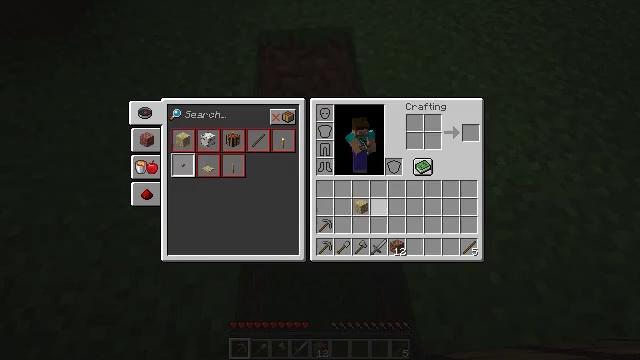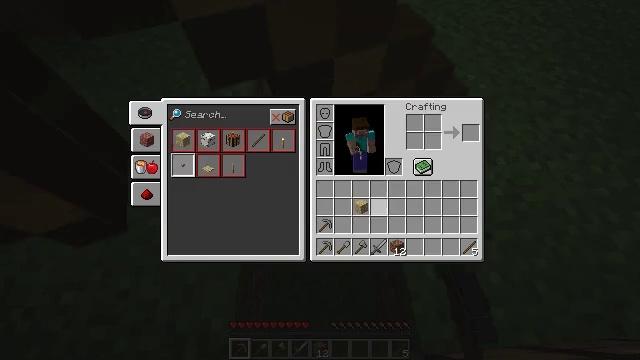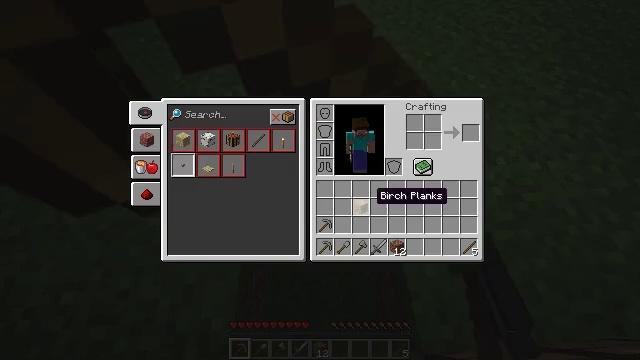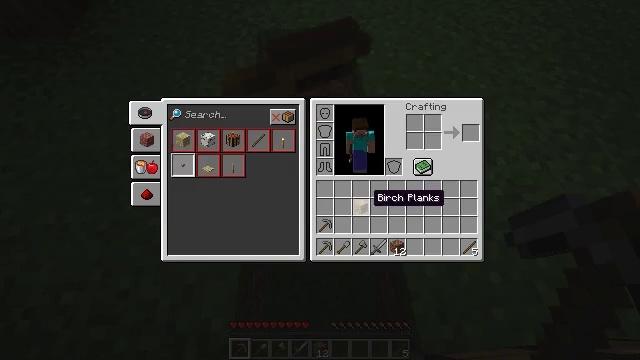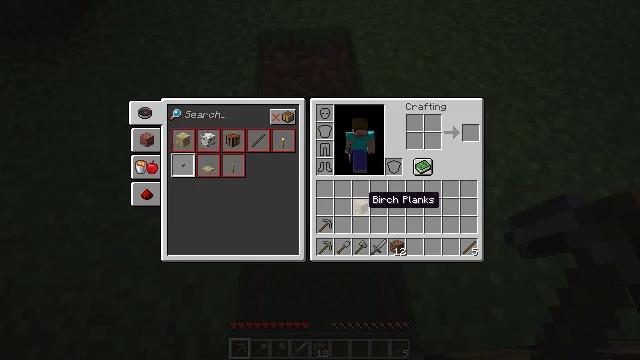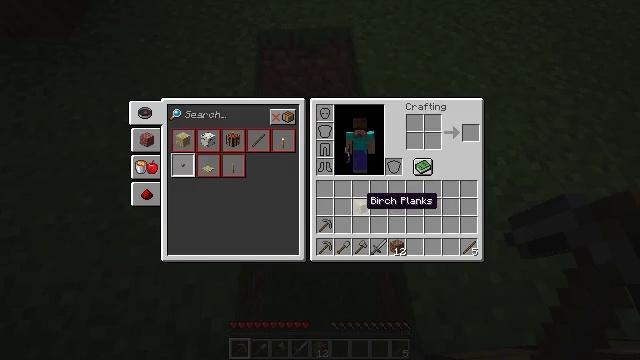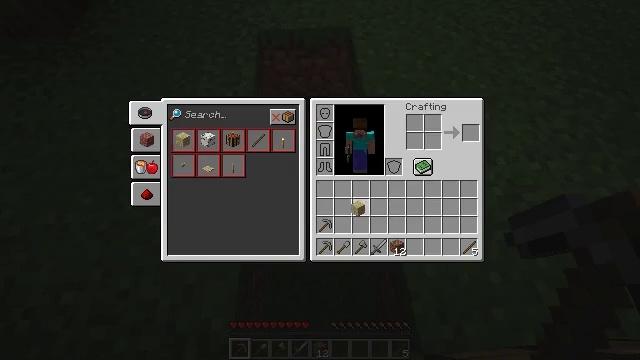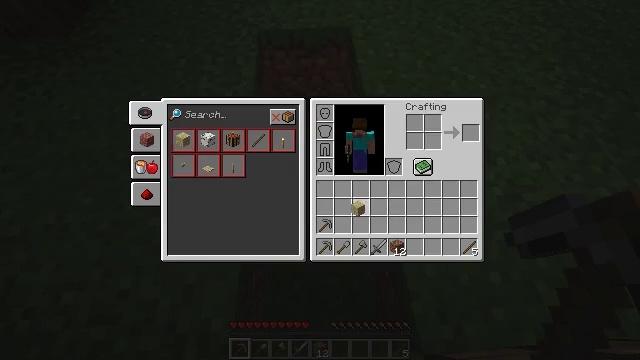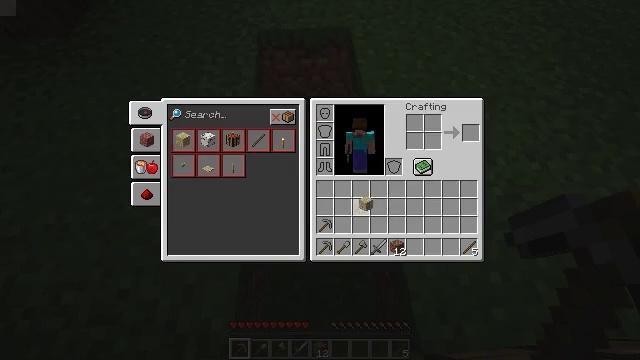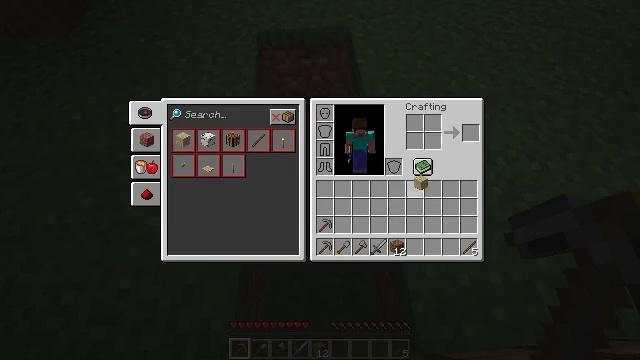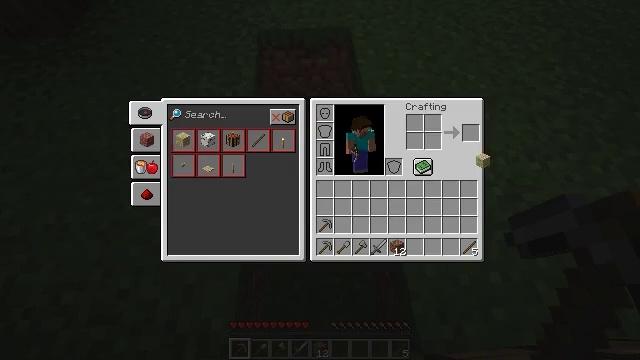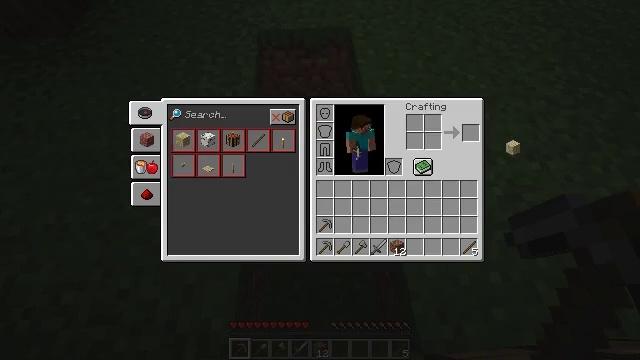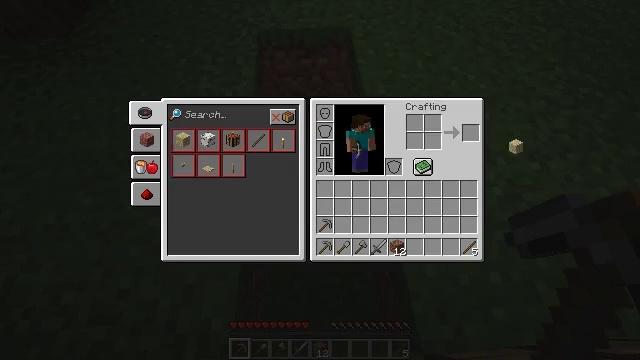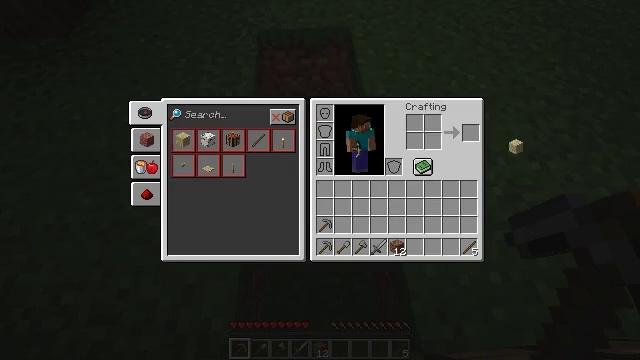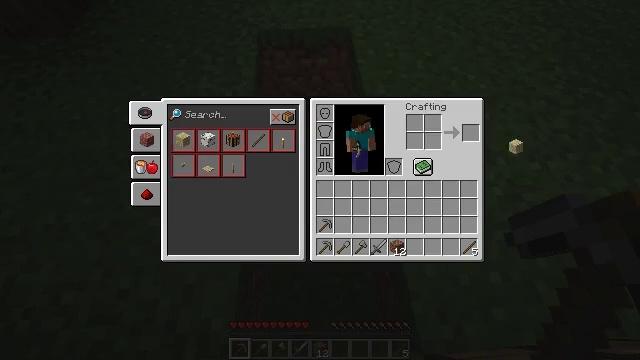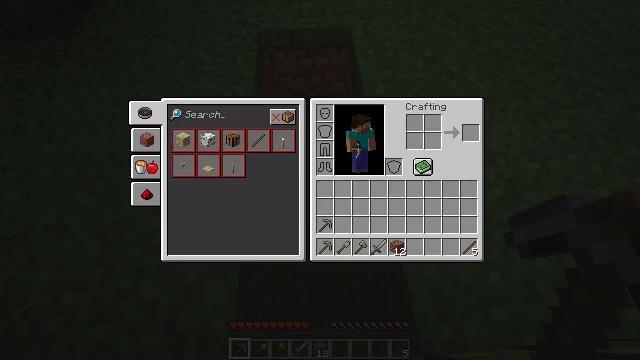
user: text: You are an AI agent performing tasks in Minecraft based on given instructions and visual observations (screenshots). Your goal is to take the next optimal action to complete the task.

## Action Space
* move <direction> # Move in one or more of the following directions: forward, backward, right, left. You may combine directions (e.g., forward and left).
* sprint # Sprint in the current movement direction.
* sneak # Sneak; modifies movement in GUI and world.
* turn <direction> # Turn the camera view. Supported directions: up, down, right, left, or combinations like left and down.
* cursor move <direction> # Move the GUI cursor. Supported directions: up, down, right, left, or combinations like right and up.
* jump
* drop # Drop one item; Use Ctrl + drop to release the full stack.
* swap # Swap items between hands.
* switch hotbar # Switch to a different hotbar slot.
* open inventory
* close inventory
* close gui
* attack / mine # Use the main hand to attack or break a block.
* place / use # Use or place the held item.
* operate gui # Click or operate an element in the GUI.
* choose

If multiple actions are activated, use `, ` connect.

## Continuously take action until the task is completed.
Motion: motion action
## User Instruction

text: Drop birch planks.
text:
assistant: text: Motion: open gui
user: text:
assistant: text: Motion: no_op
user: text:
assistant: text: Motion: no_op
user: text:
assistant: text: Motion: no_op
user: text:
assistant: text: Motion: no_op
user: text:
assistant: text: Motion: operate gui
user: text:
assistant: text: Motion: operate gui
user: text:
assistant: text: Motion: cursor move right, operate gui
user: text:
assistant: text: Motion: cursor move right and up
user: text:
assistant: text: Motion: cursor move right and up
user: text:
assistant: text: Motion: cursor move right and up
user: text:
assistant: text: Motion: operate gui
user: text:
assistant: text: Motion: operate gui
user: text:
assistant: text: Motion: operate gui
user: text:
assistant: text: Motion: no_op
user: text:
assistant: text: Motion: no_op
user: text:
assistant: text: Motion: close gui
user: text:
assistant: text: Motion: no_op
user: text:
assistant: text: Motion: no_op
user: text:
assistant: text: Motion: no_op